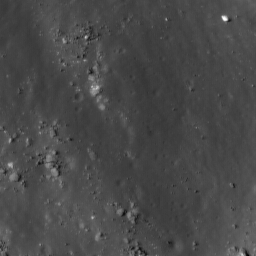
Host type: background_regolith
Lunar coordinates: latitude nan, longitude nan